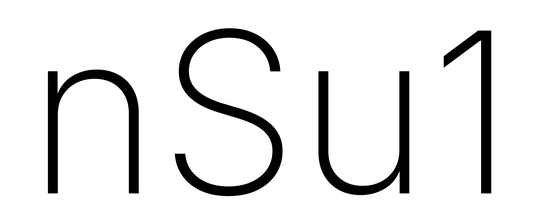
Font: Inter_ExtraLight